Question: I try to realize that, when the user click on a button (custom one), it will be changed by another button, to do so, i use the selected property :

What i notice that the image of the button is changed while the user keep pressing the button, if he releases the button, it returns to his old form, what i need is it still changed sine the user select the button.
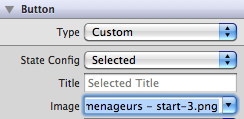
Answer: There is only one line of code.
'''
[yourButton setBackgroundImage:[UIImage imageNamed:@"select-button.png"] forState:UIControlStateHighlighted];
'''